Question: I just want to set box-shadow of div to: '... 0 0 500px ...' (big blur value).
In Google Chrome (last version, windows & ubuntu) I see strange squares-artefacts. In Firefox I get just a normal shadow.
JSFiddle: <URL>
Is there any workarounds?

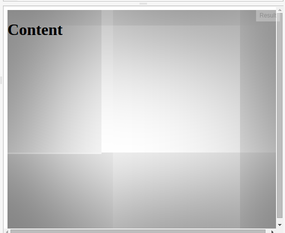
Answer: You can emulate inset box-shadow using filters. Like this: <URL>
HTML:
'''
<div class="shadow">
<div class="blurred"></div>
</div>
'''
CSS:
'''
.shadow {
position: absolute;
top: 0;
bottom: 0;
left: 0;
right: 0;
background: #555;
}
.blurred {
position: absolute;
top: 0;
bottom: 0;
left: 0;
right: 0;
margin: auto;
width: 60%;
height: 60%;
border-radius: 50%;
background: #fff;
-webkit-filter: blur(100px);
filter: blur(100px);
}
'''
Today filters supported by all modern browsers except IE (all of them). But you may use conditional rules for them. So, it must work at least in IE9+: <URL>